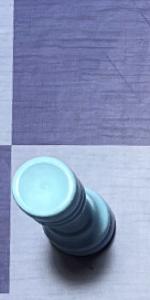
Label: Rook_White